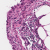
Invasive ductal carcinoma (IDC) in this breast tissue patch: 0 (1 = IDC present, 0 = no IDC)